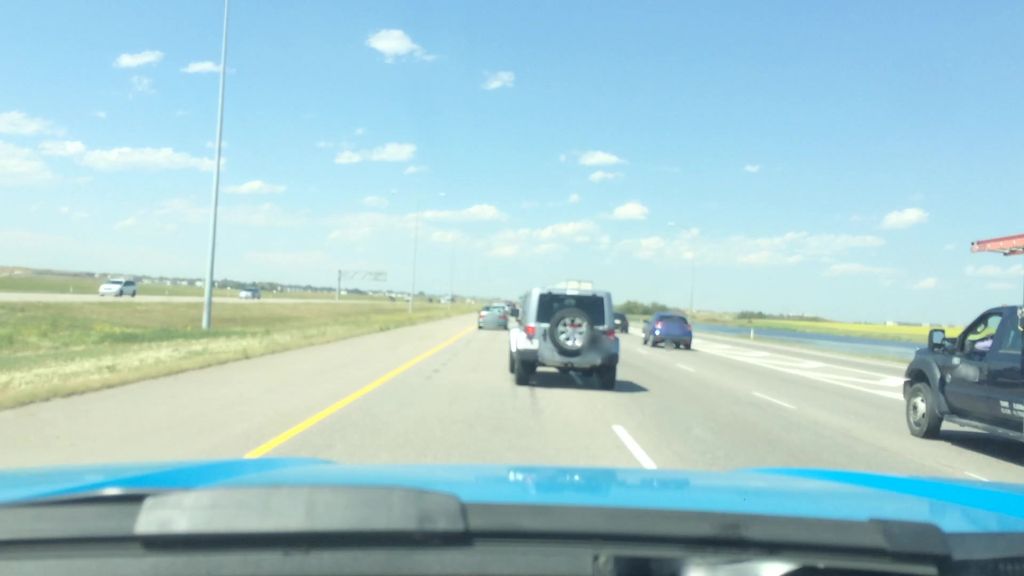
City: calgary